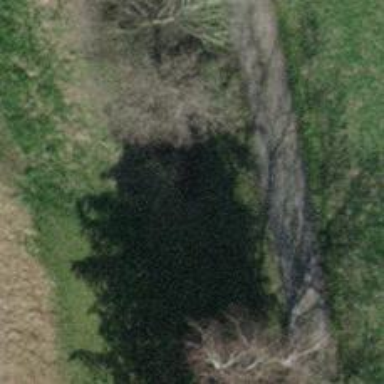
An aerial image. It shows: Culvert tunnel.